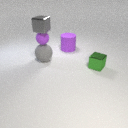
large gray rubber sphere below small gray metal cube